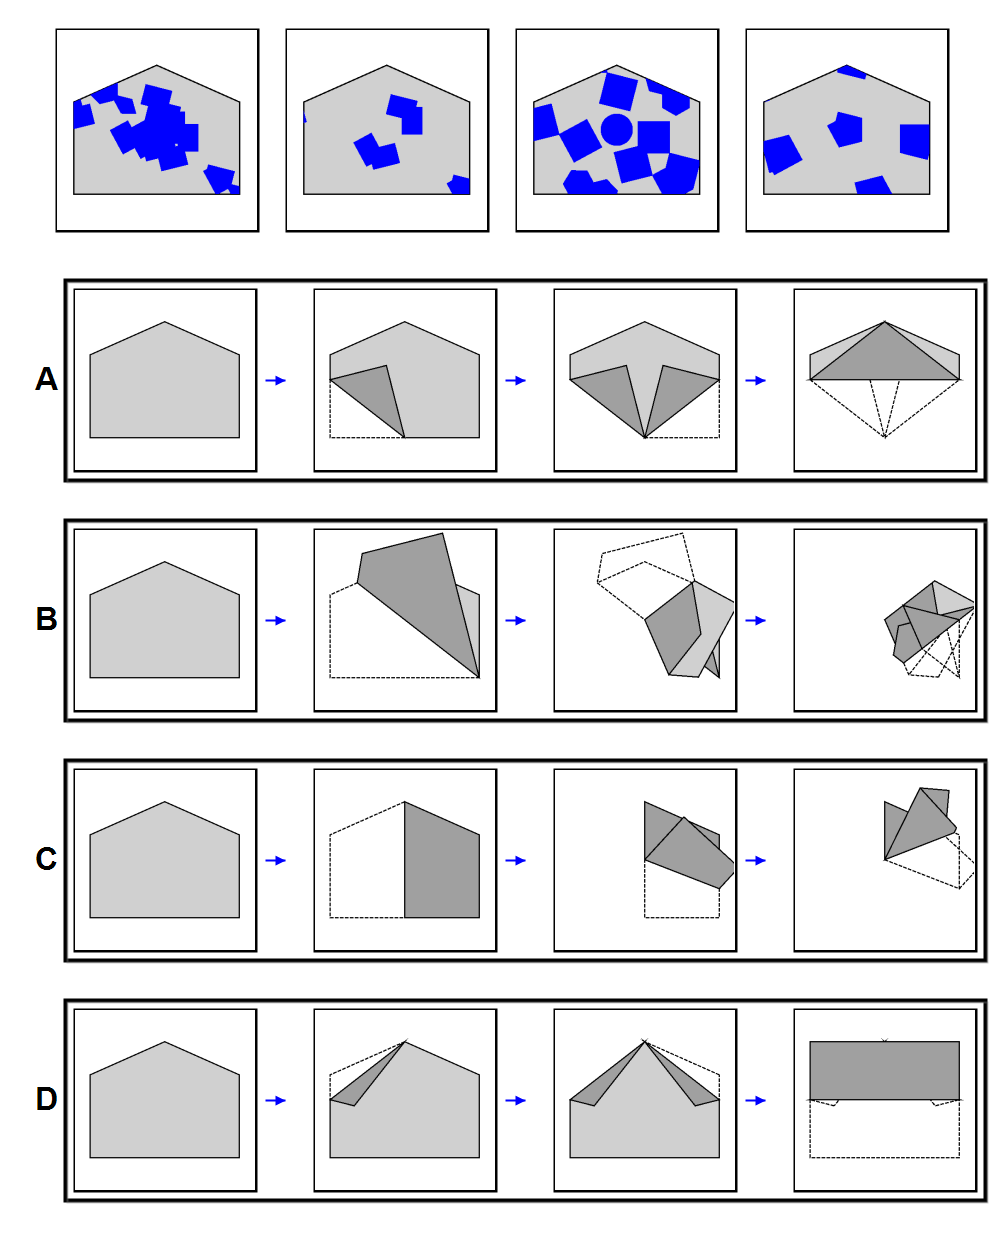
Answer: B